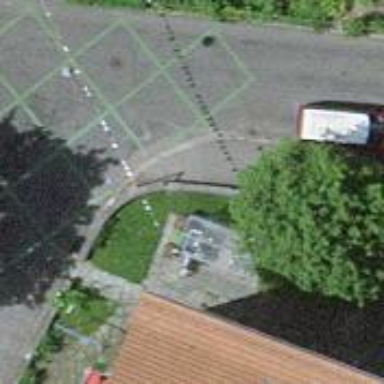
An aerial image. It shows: Kerb barrier.